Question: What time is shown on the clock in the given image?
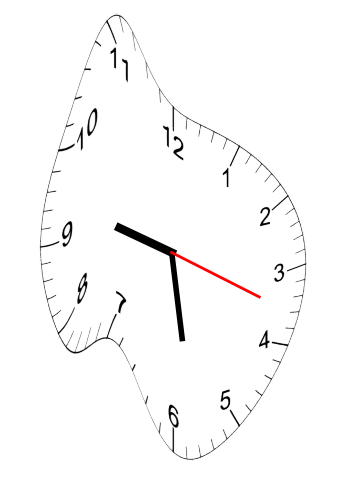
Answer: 09:28:18